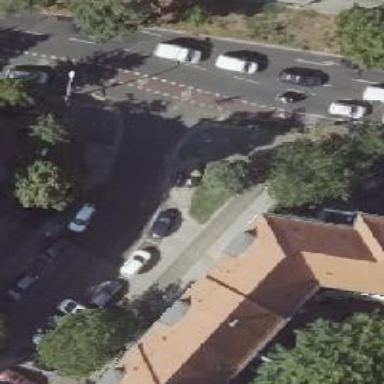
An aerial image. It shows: Residential road with separate sidewalks. There is parallel on-street parking available on the left side.